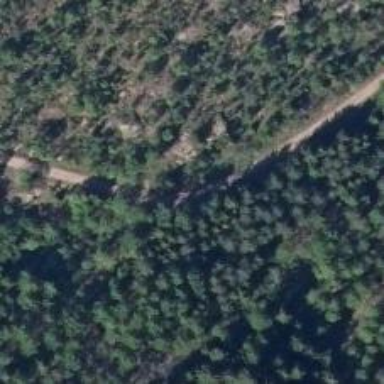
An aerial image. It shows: Well-maintained track road with grade 1 tracktype.